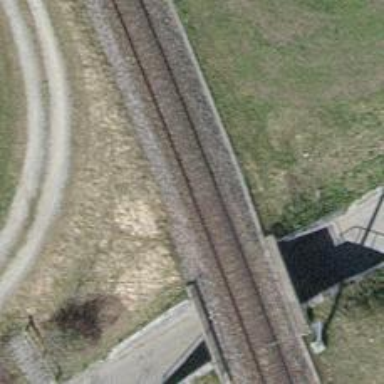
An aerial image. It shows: Railway bridge with electrified tracks and single rail.